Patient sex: F
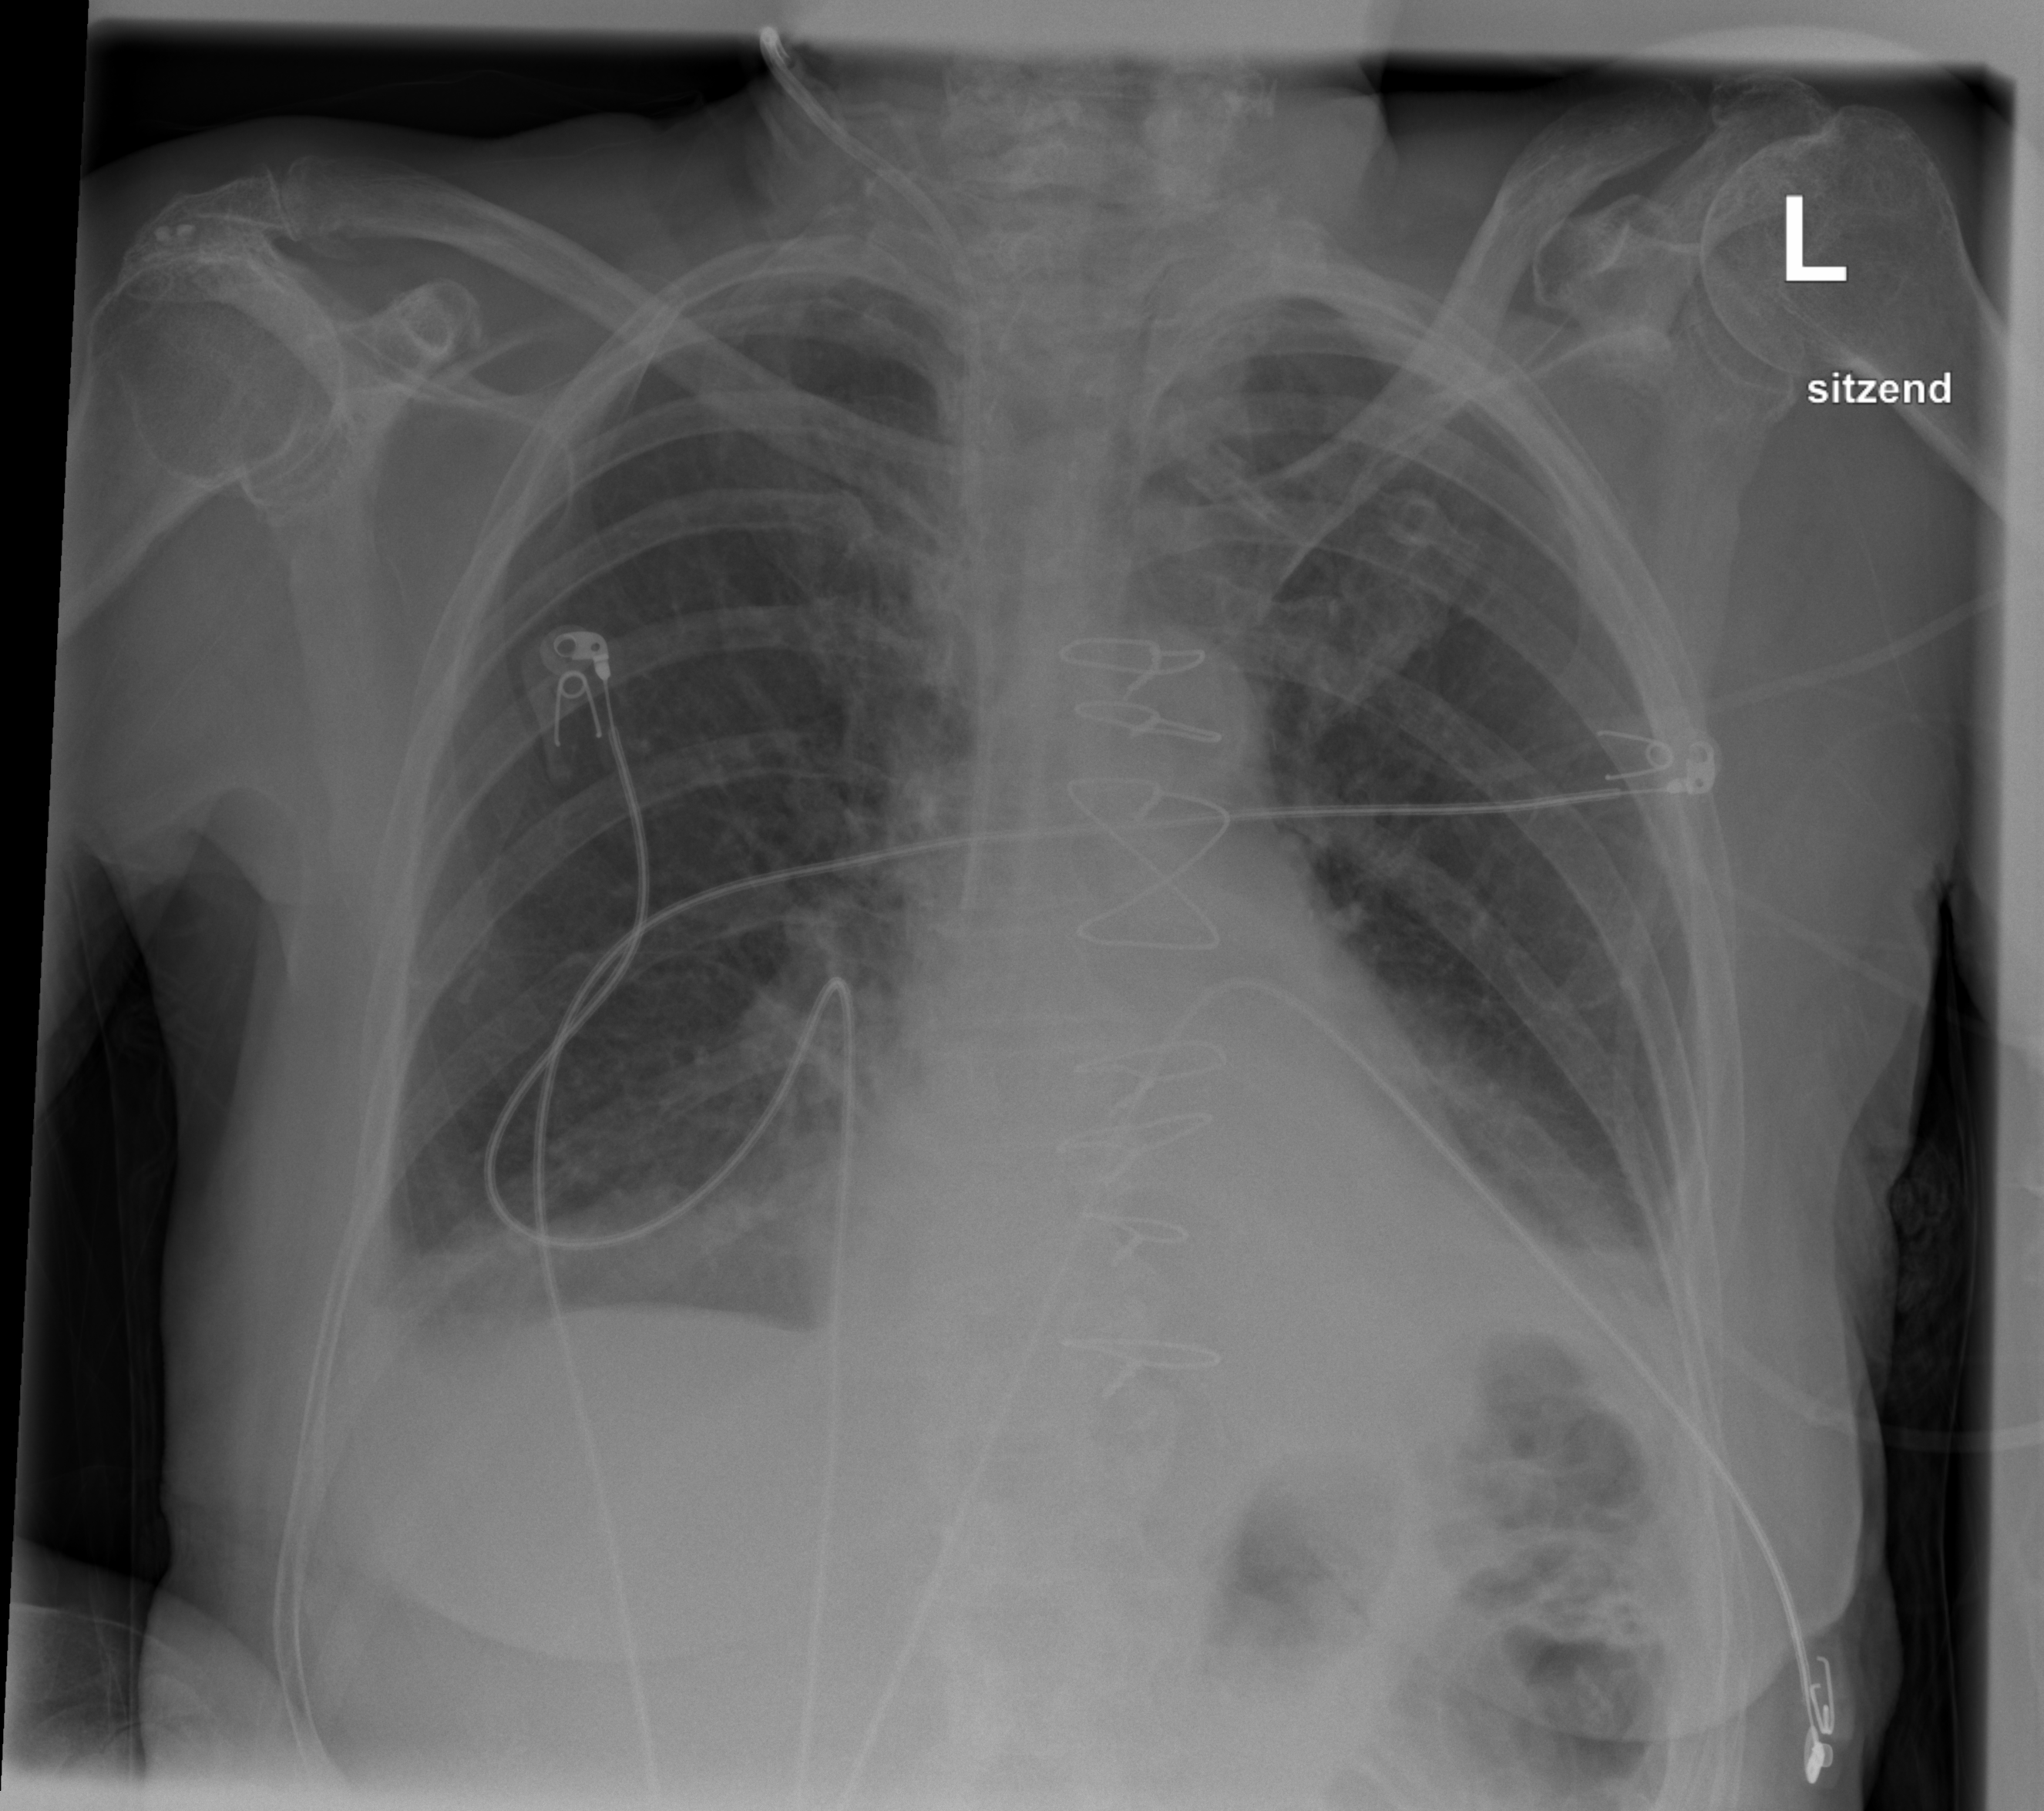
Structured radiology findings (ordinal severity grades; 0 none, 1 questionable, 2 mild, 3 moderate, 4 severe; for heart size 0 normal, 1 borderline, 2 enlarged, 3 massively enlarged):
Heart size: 0
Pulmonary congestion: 0
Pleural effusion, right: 2
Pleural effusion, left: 2
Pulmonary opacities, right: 0
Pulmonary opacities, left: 0
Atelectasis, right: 2
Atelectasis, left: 2